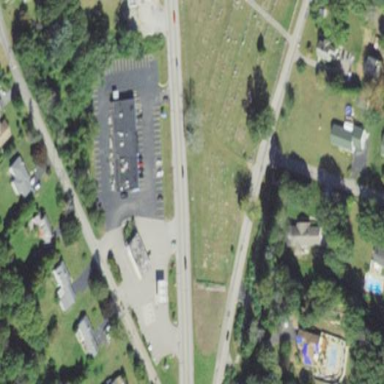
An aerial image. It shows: Private cemetery.